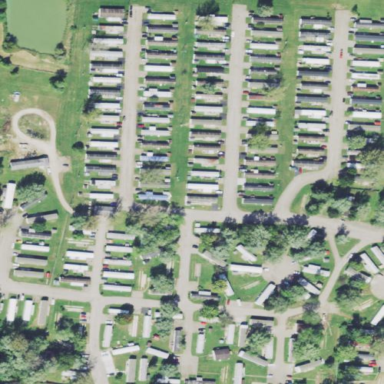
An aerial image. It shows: Residential area known as trailer park.